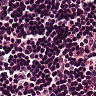
Metastatic tissue present: no